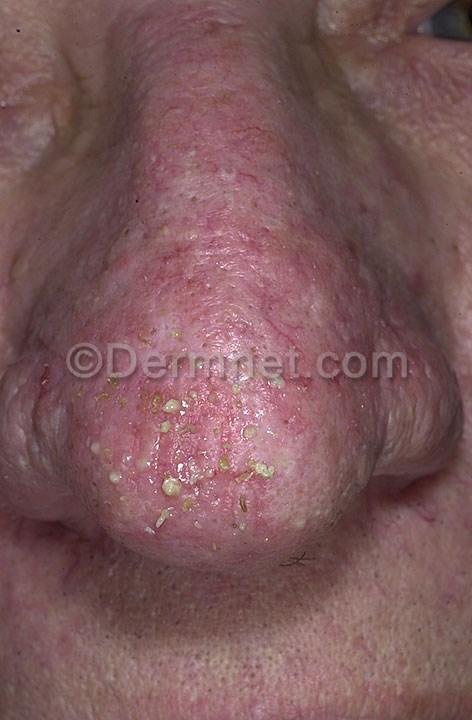
Disease: Acne and Rosacea Photos